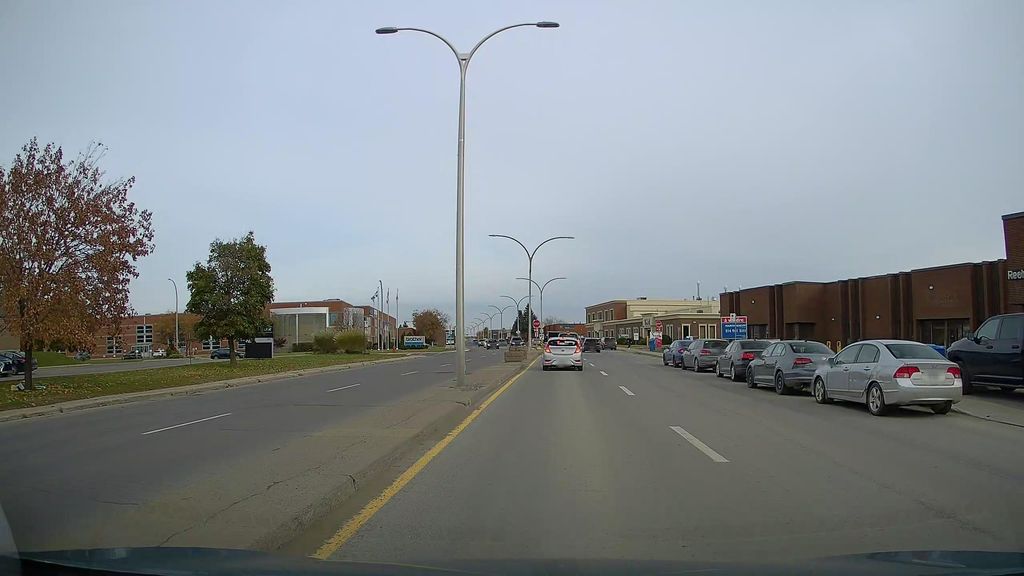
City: montreal